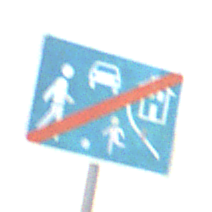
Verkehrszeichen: EndeVerkehrsberuhigterBereich
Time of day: MorningAfternoon
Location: Outdoor (Suburban)
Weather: Overcast
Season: NotSpecified
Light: Natural